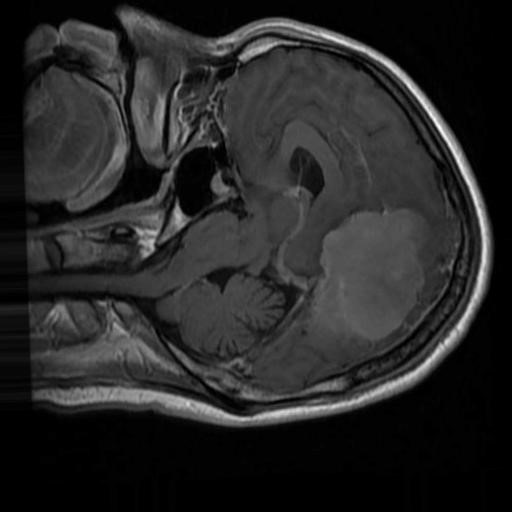
Label: brain_menin